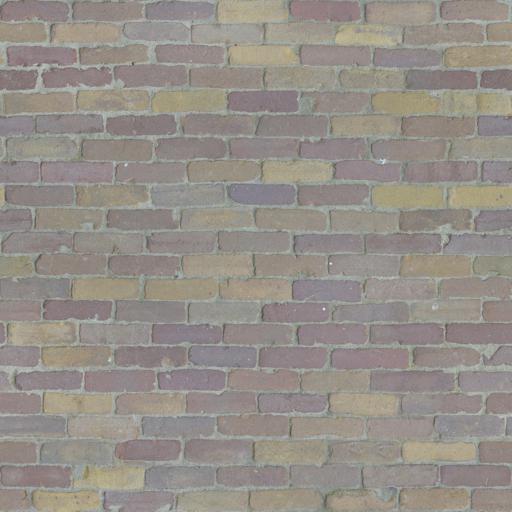
Tags: orange pavement paving stones red